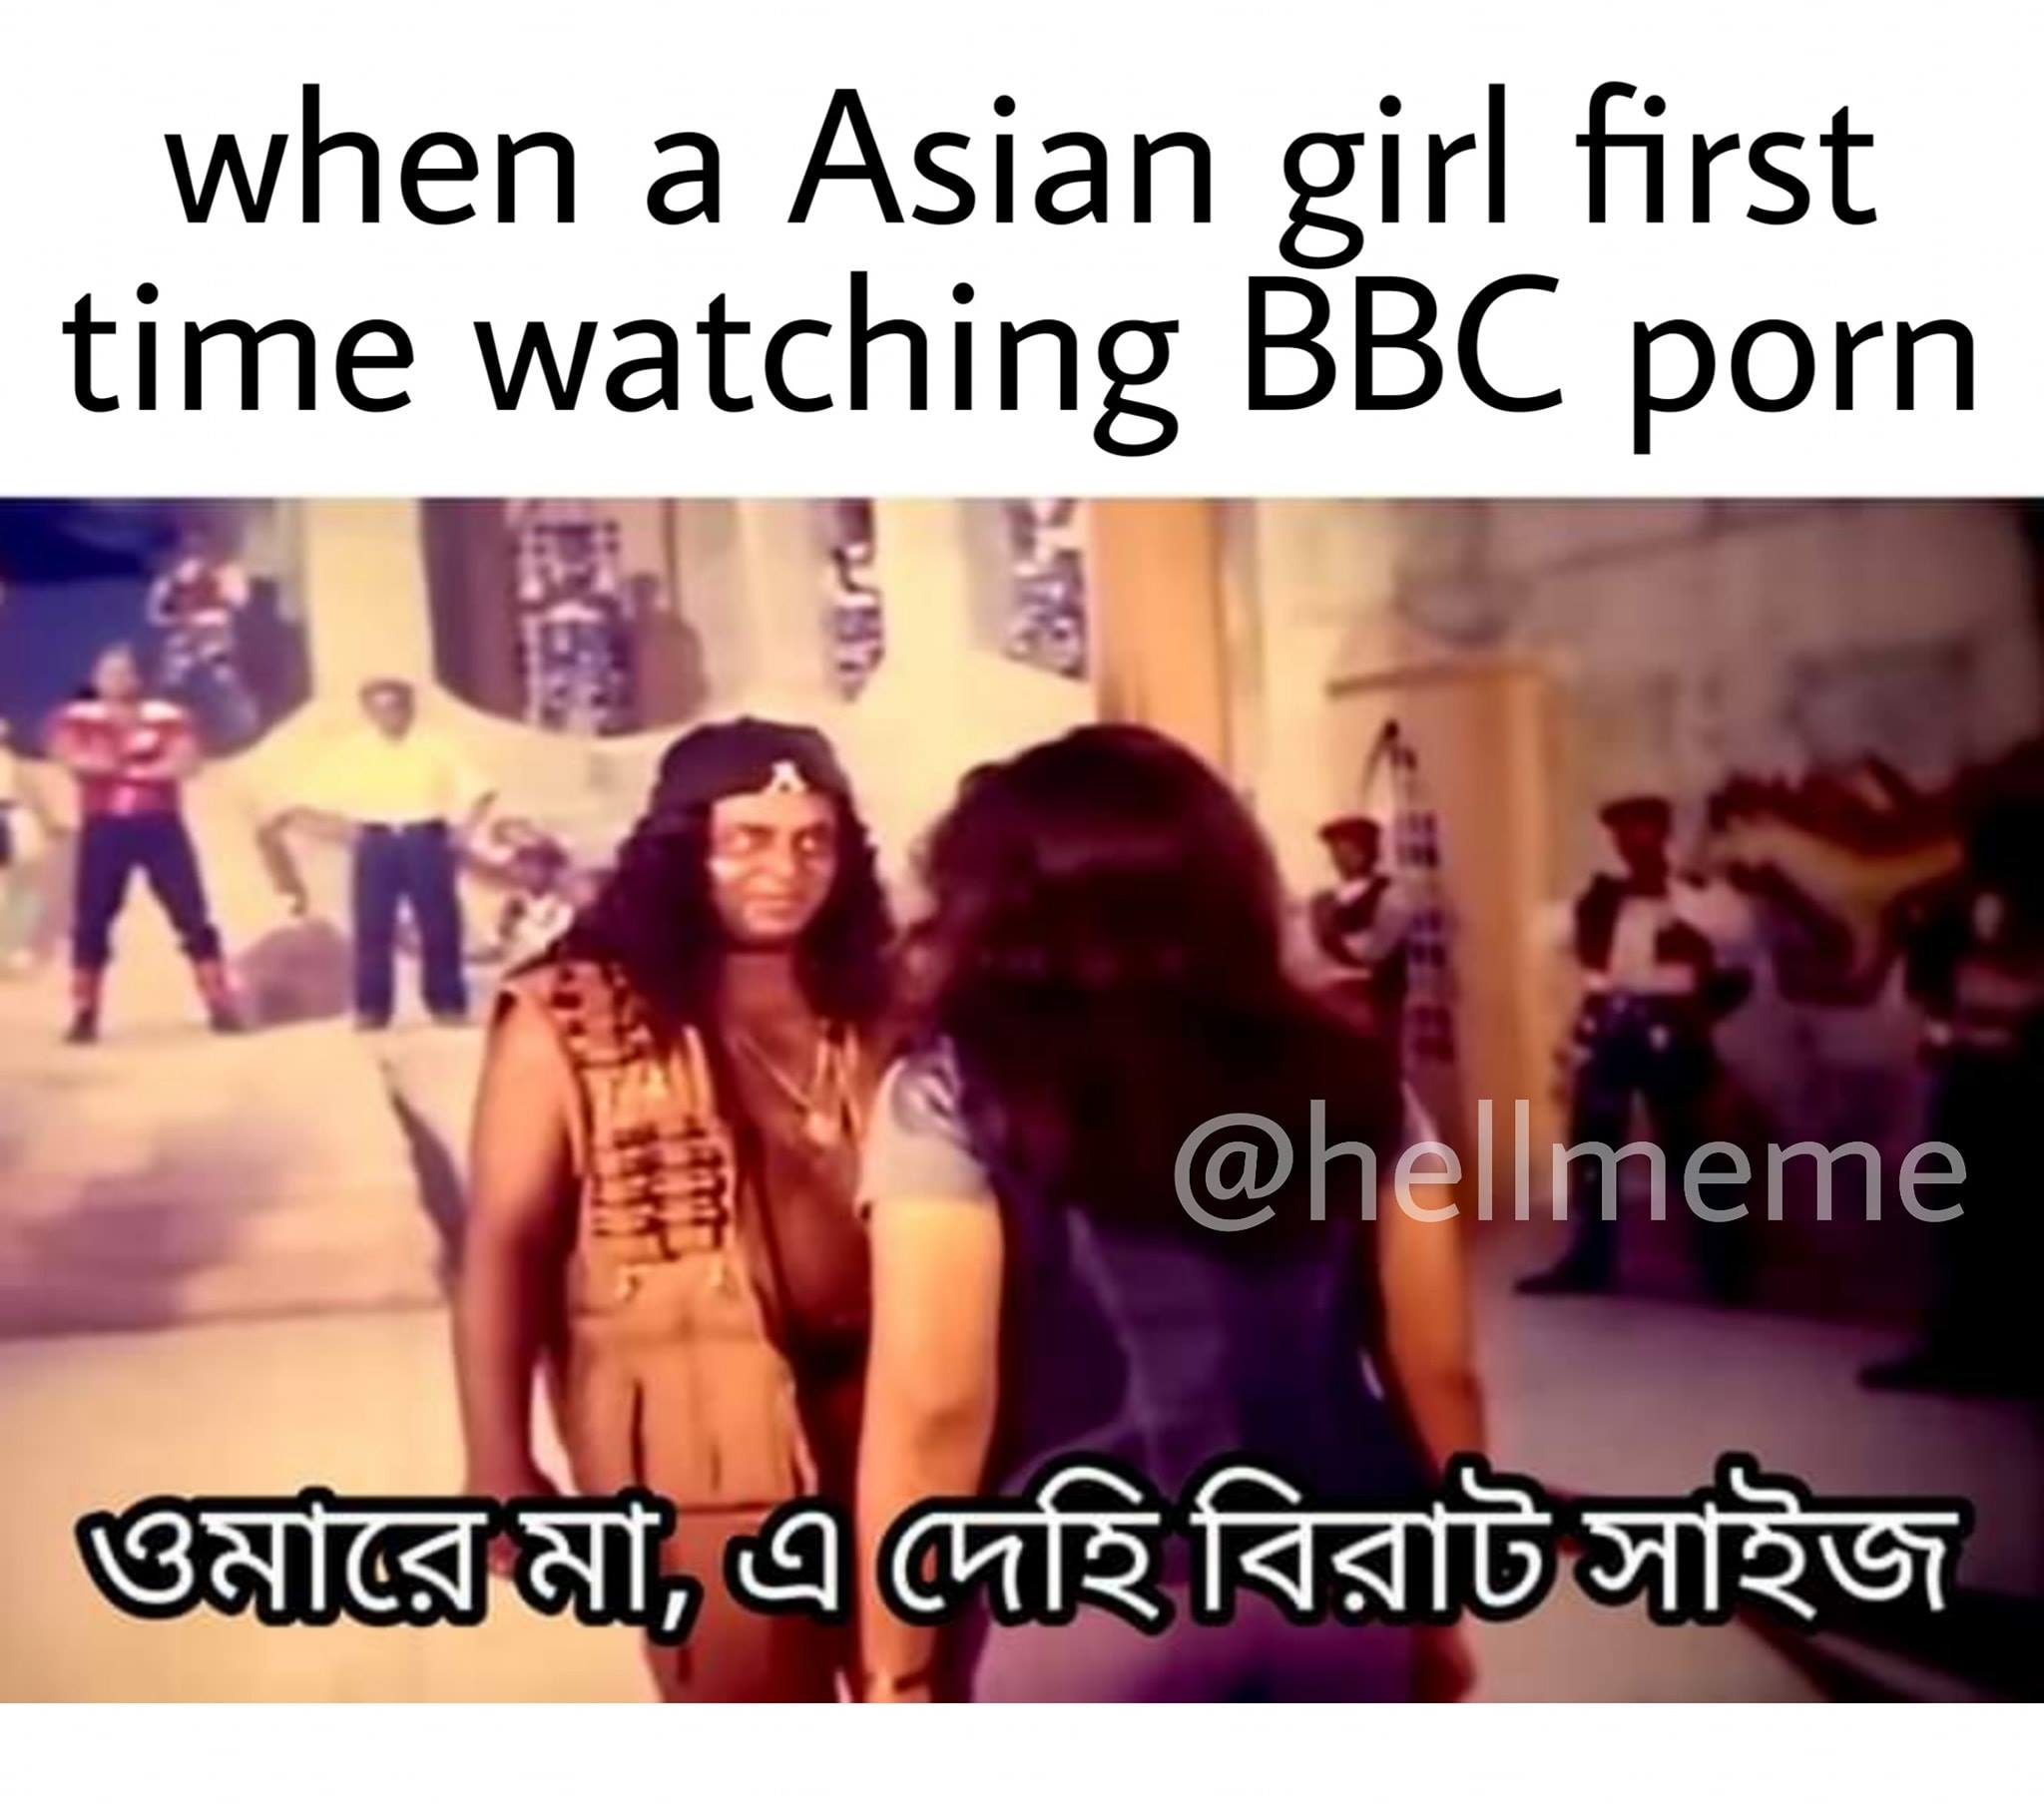
Caption: when a Asian girl first time watching BBC porn  ওমারে মা , এ দেহি বিরাট সাইজ
Label: hate